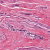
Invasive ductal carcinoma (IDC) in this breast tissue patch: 0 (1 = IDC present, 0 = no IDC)